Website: macys
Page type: billing-address
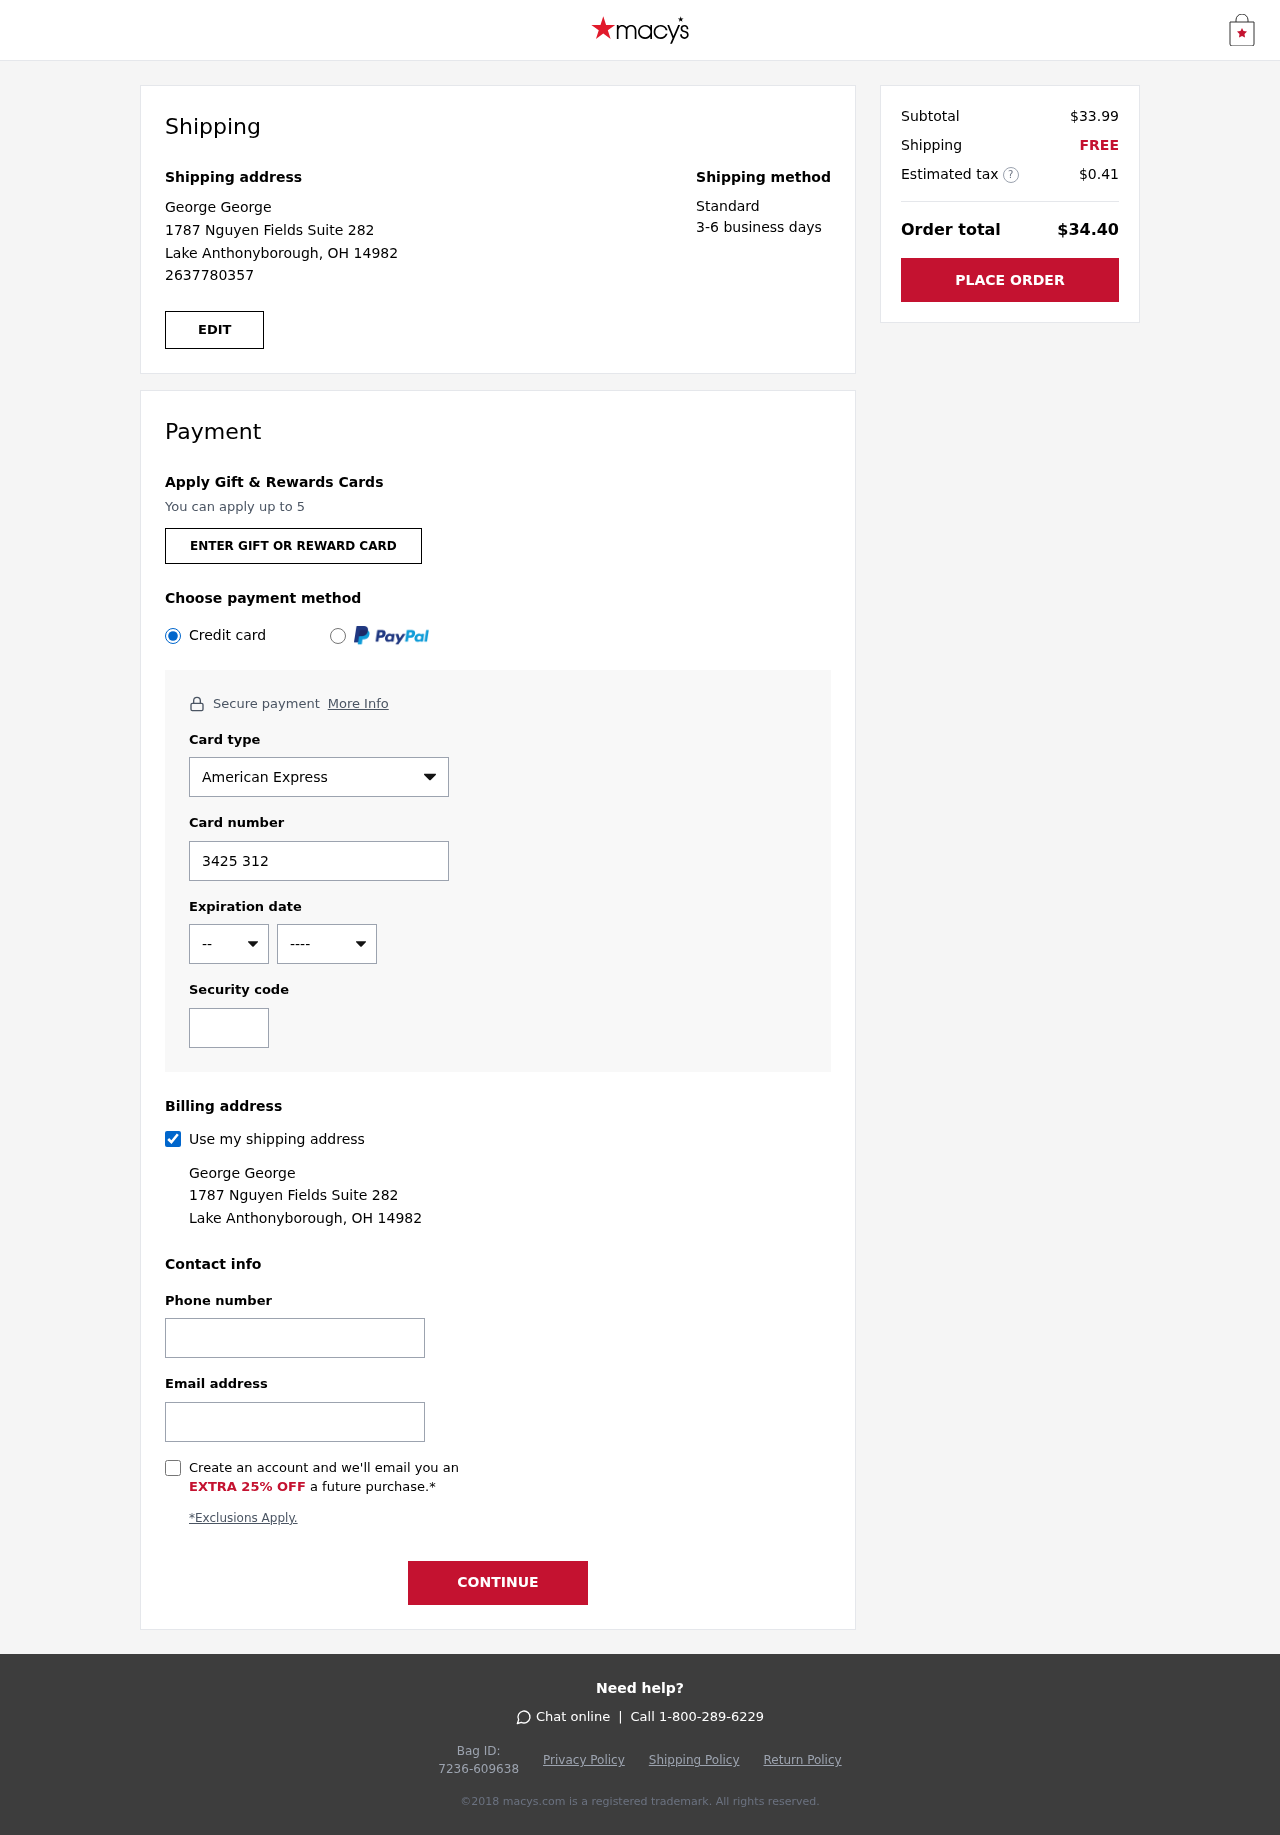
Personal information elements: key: PII_CARD_CVV
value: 3934
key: PII_CARD_EXPIRY_MONTH
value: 11
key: PII_CARD_EXPIRY_YEAR
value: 27
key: PII_CARD_NUMBER
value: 3425 3126 3308 380
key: PII_CARD_TYPE
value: American Express
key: PII_EMAIL
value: george.george@yahoo.com
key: PII_FULLNAME
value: George George
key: PII_PHONE
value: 2637780357
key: PII_STREET
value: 1787 Nguyen Fields Suite 282
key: PII_CITY_STATE_ZIP
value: Lake Anthonyborough, OH 14982
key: PII_FIRSTNAME
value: George
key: PII_LASTNAME
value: George
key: PII_FULLNAME2
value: George George
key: PII_FULLNAME3
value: George George
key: PII_FIRSTNAME2
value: George
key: PII_FIRSTNAME3
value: George
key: PII_LASTNAME2
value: George
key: PII_LASTNAME3
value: George
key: PII_FIRSTNAME_DERIVED
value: George
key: PII_LASTNAME_DERIVED
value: George
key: PII_FULLNAME_DERIVED
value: George George
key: PII_NAME_FULL_DERIVED
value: George George
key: PII_PHONE2
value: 2637780357
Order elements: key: ORDER_SUBTOTAL
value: $33.99
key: ORDER_SHIPPING_COST
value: FREE
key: ORDER_TAX
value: $0.41
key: ORDER_TOTAL
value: $34.40